Question: I'm trying to capture user defined variables for highlighting purposes. I've been wrestling with this for a while and finally have something that appears to work (at least on various regex debugging sites.) However, when I throw it into Ace Editor, I get:
'''
Uncaught SyntaxError: Invalid regular expression: /#<error>/: Unterminated group
'''
Here is my regex, and the example I'm trying to parse.
'''
^(?:(?:(?:(?:volatile|non_volatile|persistent)\s*(?:integer|char|long|slong)\s*([a-zA-Z0-9]*)(?:$|.*|\[)|\s*(?:integer|char|long)\s*([a-zA-Z0-9]*)(?:$|.*|\[)|\s*(?!volatile|persistent|non_volatile|define_variable)([a-zA-Z0-9]*)(?:$|.*|\[)))|(?:volatile|non_volatile|persistent)\s([a-zA-Z0-9]*))
'''

<URL>
'''
define_variable
volatile integer loop;
volatile char someChar
volatile long someLong
volatile anotherChar[3] = 'ABC';
anInteger = 33
VOLATILE INTEGER yetAnotherInt
Volatile[32] // this is not valid
someCharArray[32]
char anotherCharArray[32]
char singleChar
persistent slong slongValue[32];
'''
Testing my regex & code example on regex101.com yields the proper matches - ideas, pointers, suggestions?
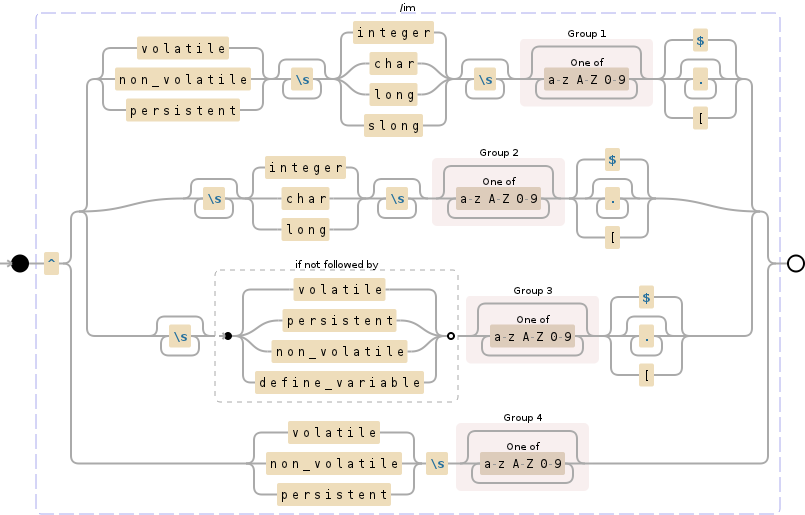
Answer: Rule regexps for ace either need to not have capturing groups or have a row of groups spanning whole text (like '/(foo)(\s+)(bar)(\s+)(baz)/').
The main issue here is that your regexp is too complex, You don't have to put everything into one rule but every time you have '|' at the root level create a new rule, and let ace combine them.
something like
'''
{
regex: /(volatile|non_volatile|persistent)(\s+)(integer|char|long|slong)(\s+)([a-zA-Z0-9]+)/
token: ["token1", "text", "token2", "text", "token3"]
},
{
regex: /(\s*)(integer|char|long)(\s+)([a-zA-Z0-9]+)/
token: ["text", "token1", "text", "token2"]
},
'''
even better would be to use 'createKeywordMapper' see <URL>
Also note that using '\s*' instead of '\s+' in '(?:volatile|non_volatile|persistent)\s*(?:integer|char|long|slong)' matches 'volatileinteger' which is likely wrong.